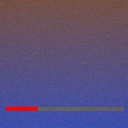
Screen state: on